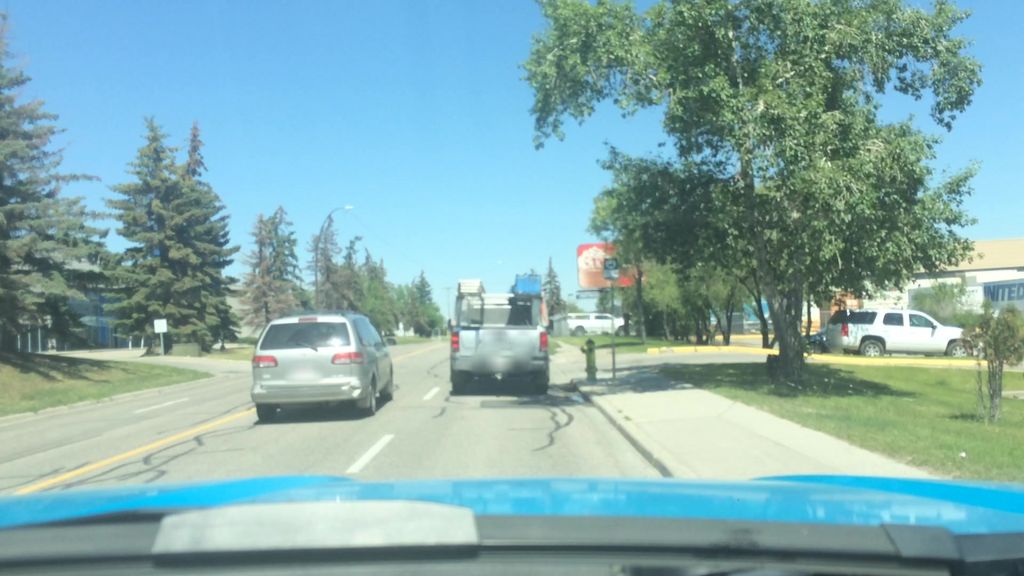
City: calgary